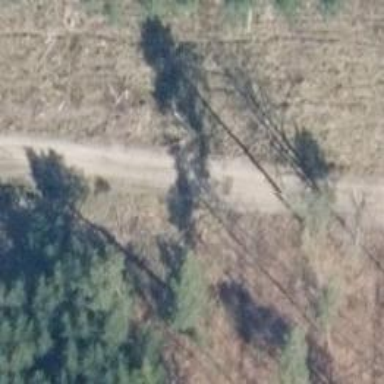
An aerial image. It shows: Sandy track road with grade3 tracktype.